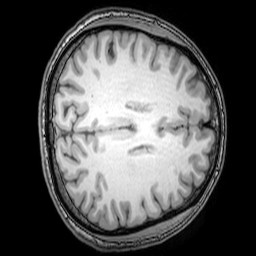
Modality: T1w
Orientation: axial
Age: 26
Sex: male
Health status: healthy
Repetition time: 0.081 s
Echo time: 0.037 s